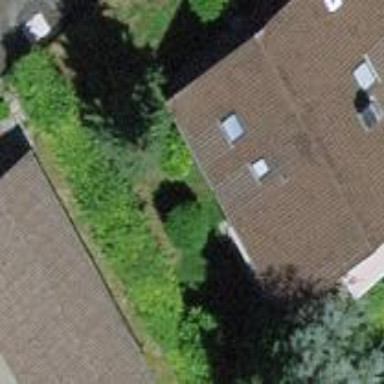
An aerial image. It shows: Garage.